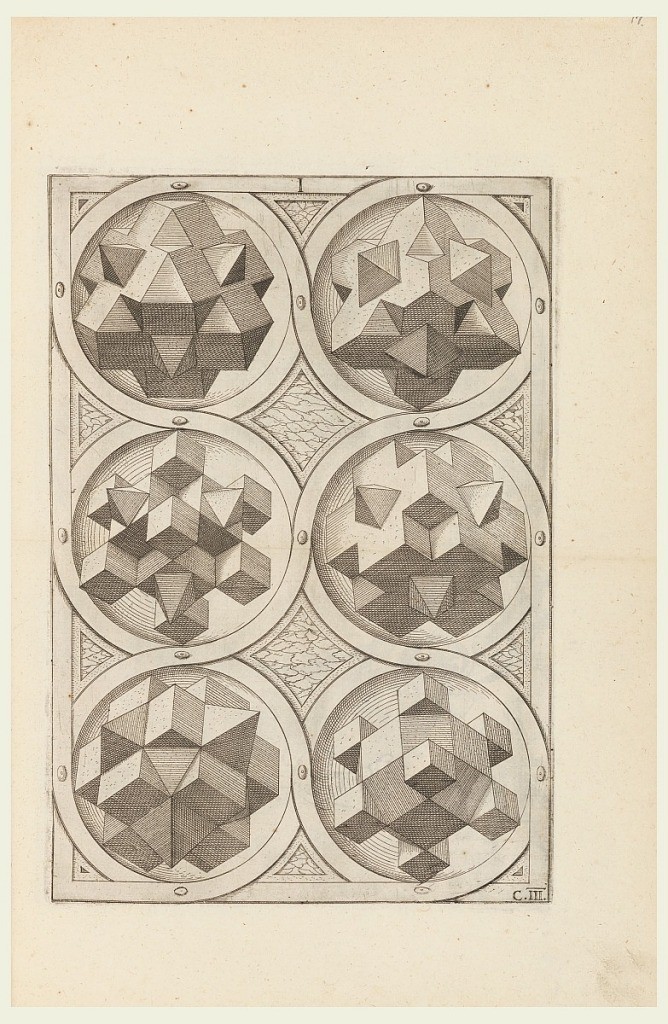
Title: Perspectiva. Corporum Regularium.
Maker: Wenzel Jamnitzer, German, 1508–1585
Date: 1568
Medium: Engraving on white laid paper
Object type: Print
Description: Book on perspective drawing, with 4 pages of text and 49 plates (A to G, 6 plates; H, 4 plates; J, 3 plates.) Also included are 7 ornamental pages designed by Amman.